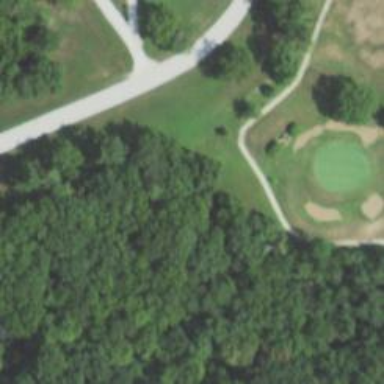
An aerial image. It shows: Path for both roads and golfers.